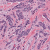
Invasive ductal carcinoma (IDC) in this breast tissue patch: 1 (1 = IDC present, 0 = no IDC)